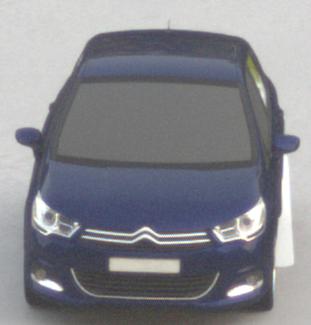
Make: Citroen
Model: C4 VTi 95
Detailed model: C4 (II)
Model produced from: 2012/08
Model produced until: 2013/06
Doors: 5
Color: blue
Road condition: dry road
Daytime: sunrise or sunset
Contrast: low contrast